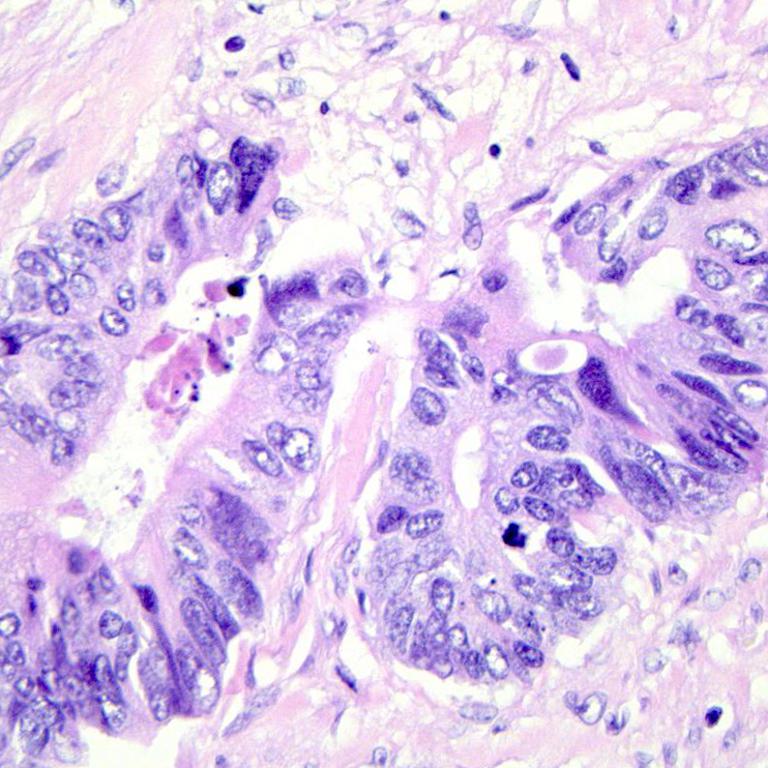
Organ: colon
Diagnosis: adenocarcinomas